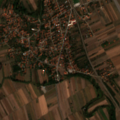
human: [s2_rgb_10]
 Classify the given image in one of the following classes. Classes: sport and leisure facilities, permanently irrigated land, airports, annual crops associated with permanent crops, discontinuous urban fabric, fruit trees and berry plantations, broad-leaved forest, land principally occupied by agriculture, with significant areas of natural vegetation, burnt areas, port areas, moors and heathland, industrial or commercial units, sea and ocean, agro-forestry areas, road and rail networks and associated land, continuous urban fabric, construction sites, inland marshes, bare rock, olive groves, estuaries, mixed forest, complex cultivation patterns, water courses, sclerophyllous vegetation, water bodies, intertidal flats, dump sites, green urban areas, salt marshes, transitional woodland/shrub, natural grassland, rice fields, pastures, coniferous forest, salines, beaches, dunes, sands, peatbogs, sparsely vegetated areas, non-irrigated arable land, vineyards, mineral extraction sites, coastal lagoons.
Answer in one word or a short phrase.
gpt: discontinuous urban fabric, non-irrigated arable land